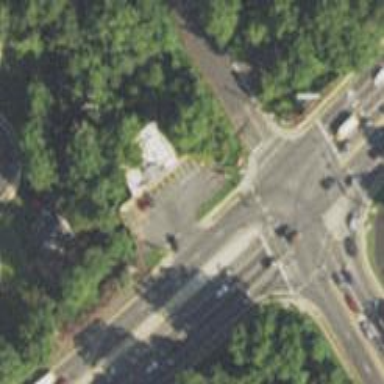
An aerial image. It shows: Marked crossing on cycleway road.